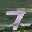
Label: 7